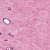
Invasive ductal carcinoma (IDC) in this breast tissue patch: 0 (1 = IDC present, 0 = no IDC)